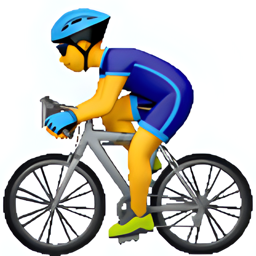
Name: man biking
Emoji: 🚴‍♂️
Group: People & Body
Sub-group: person-sport